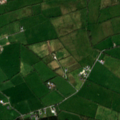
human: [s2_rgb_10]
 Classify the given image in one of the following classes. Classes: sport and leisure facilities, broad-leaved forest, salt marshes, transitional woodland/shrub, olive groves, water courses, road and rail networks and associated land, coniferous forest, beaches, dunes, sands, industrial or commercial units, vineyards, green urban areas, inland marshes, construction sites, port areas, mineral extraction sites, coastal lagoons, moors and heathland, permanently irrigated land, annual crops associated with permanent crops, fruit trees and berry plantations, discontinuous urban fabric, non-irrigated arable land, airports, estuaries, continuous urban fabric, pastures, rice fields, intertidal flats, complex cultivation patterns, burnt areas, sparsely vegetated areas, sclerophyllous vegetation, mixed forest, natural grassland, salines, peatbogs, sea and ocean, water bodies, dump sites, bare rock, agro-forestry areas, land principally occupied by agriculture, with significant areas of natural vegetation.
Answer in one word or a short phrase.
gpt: pastures, mixed forest